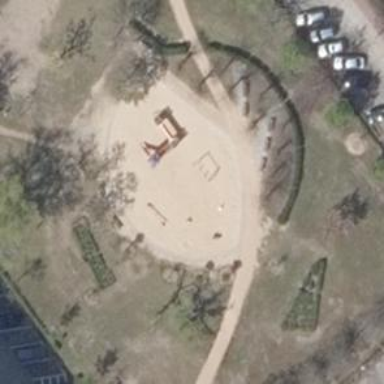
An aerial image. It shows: Playground area for leisure activities on the land.